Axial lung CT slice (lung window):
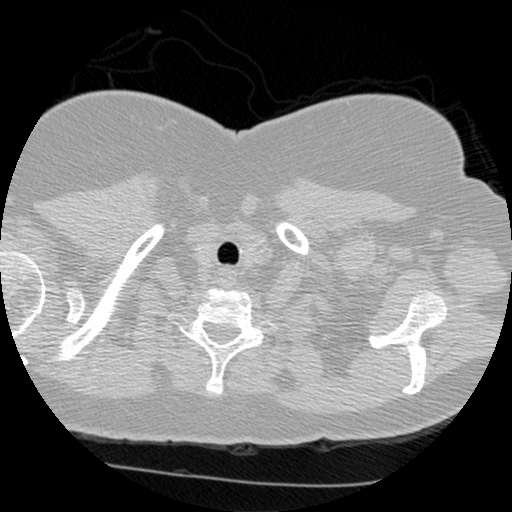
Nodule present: no